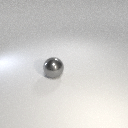
large gray metal sphere